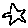
Label: star